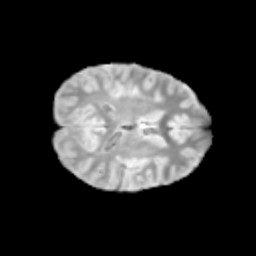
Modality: T2w
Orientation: axial
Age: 11
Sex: female
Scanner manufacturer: siemens
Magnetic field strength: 3 T
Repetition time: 3.8 s
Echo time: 0.07 s